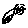
Label: flower